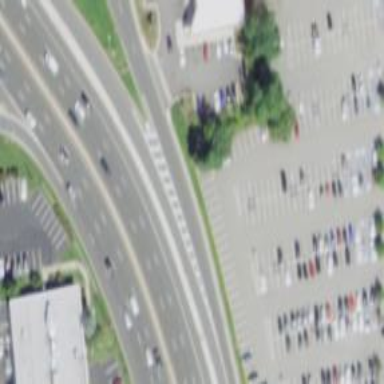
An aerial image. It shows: Trunk link highway.